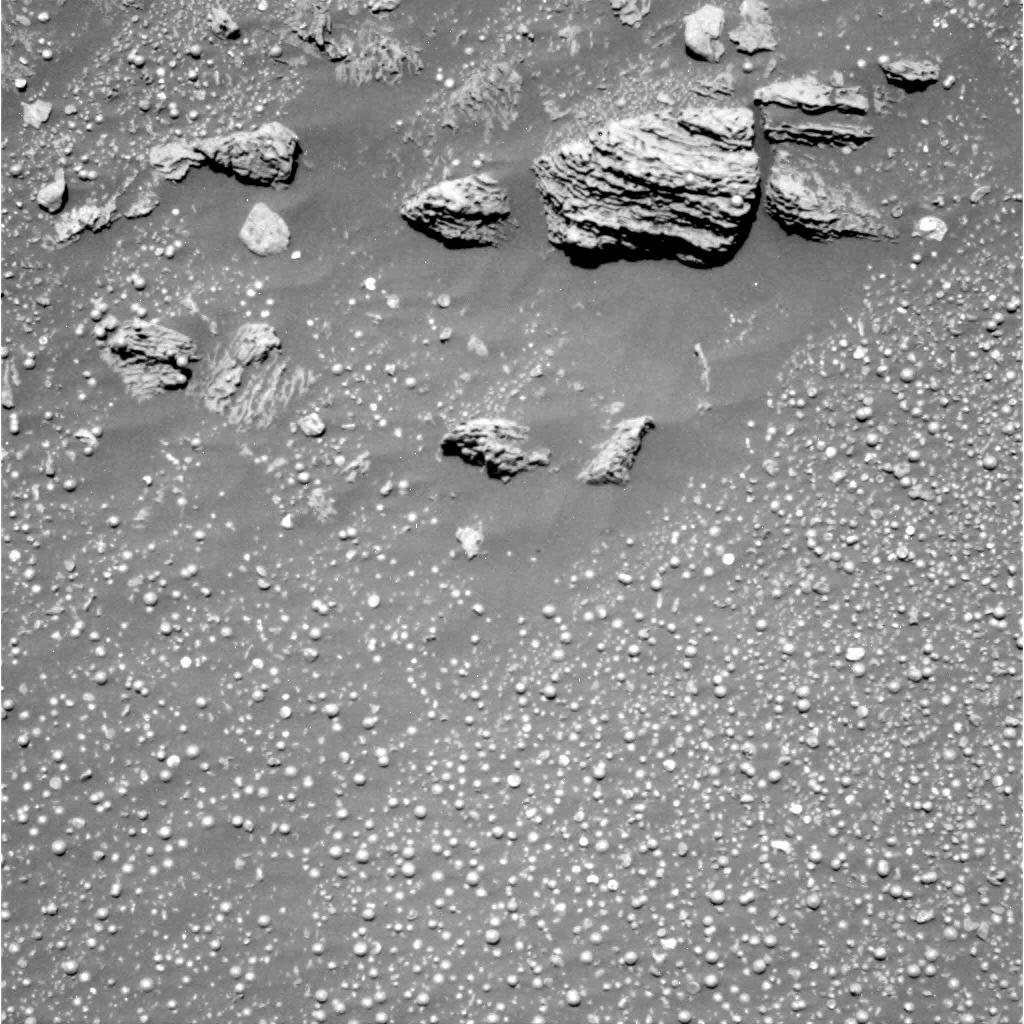
Terrain classes present: Bedrock, Gravel / Sand / Soil, Rock, Shadow